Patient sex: M
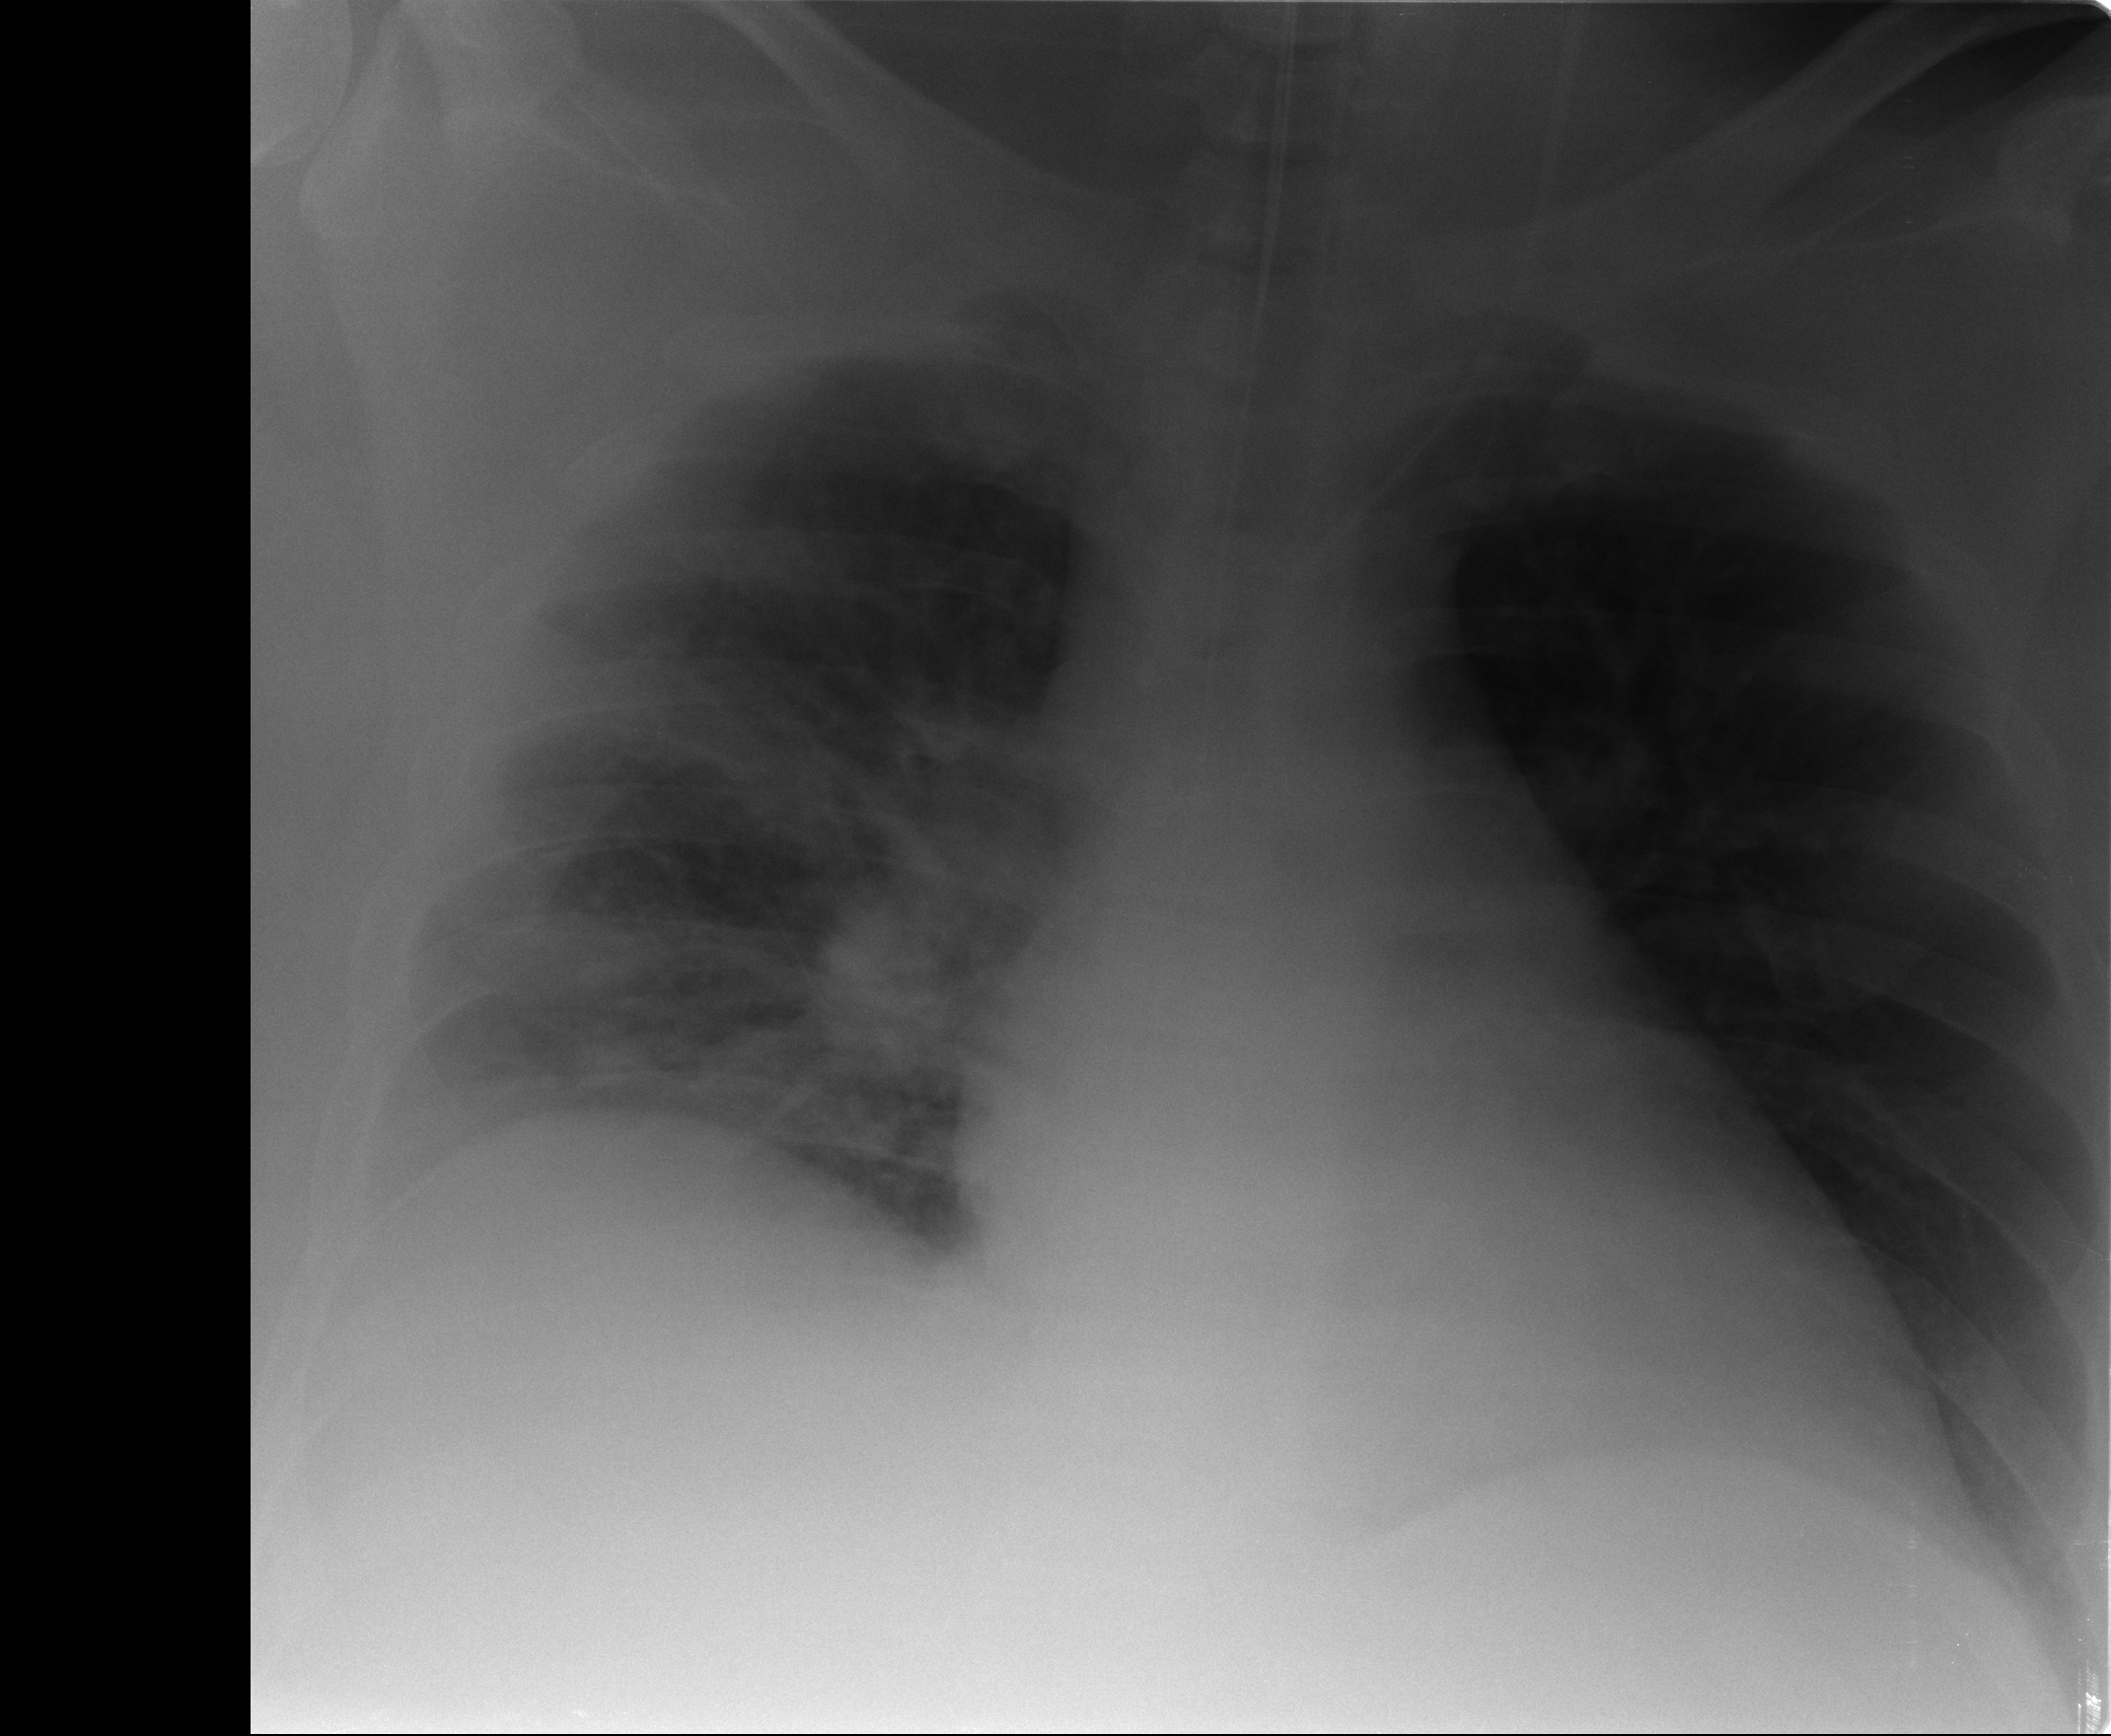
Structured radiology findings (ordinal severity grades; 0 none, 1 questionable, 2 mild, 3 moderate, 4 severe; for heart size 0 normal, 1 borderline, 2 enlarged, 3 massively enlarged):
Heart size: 1
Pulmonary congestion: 1
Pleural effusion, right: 0
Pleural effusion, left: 1
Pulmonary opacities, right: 2
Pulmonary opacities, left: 2
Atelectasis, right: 2
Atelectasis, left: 2